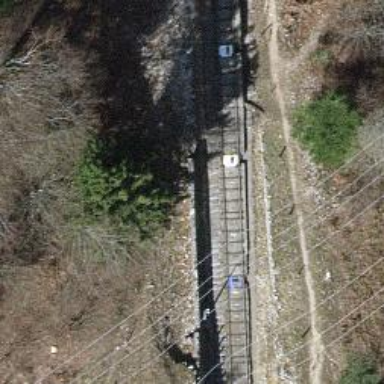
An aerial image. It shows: Dirt path leading through tunnel.